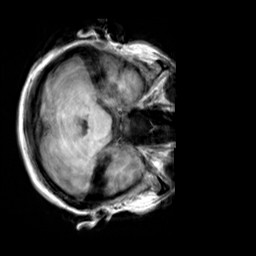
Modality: T1w
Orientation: axial
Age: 31
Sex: female
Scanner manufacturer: siemens
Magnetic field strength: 3 T
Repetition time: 2.3 s
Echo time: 0.00303 s